Question: Is there a way to edit an existing index in Sequel Pro (Mac OSX)? In the Indexes pane, I only see a plus (add) and minus (remove). I can't seem to modify any of the existing indexes, such as renaming it or adding more columns to create a multi-column (composite) index.

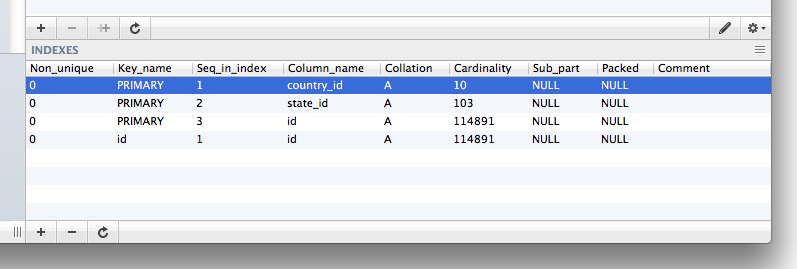
Answer: No, there is no way to edit an existing index. <URL> One has to drop the index and create a new one.